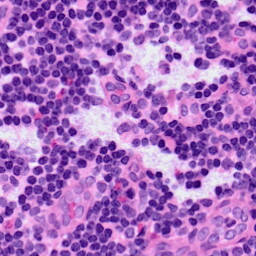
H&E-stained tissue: LymphNode